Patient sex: F
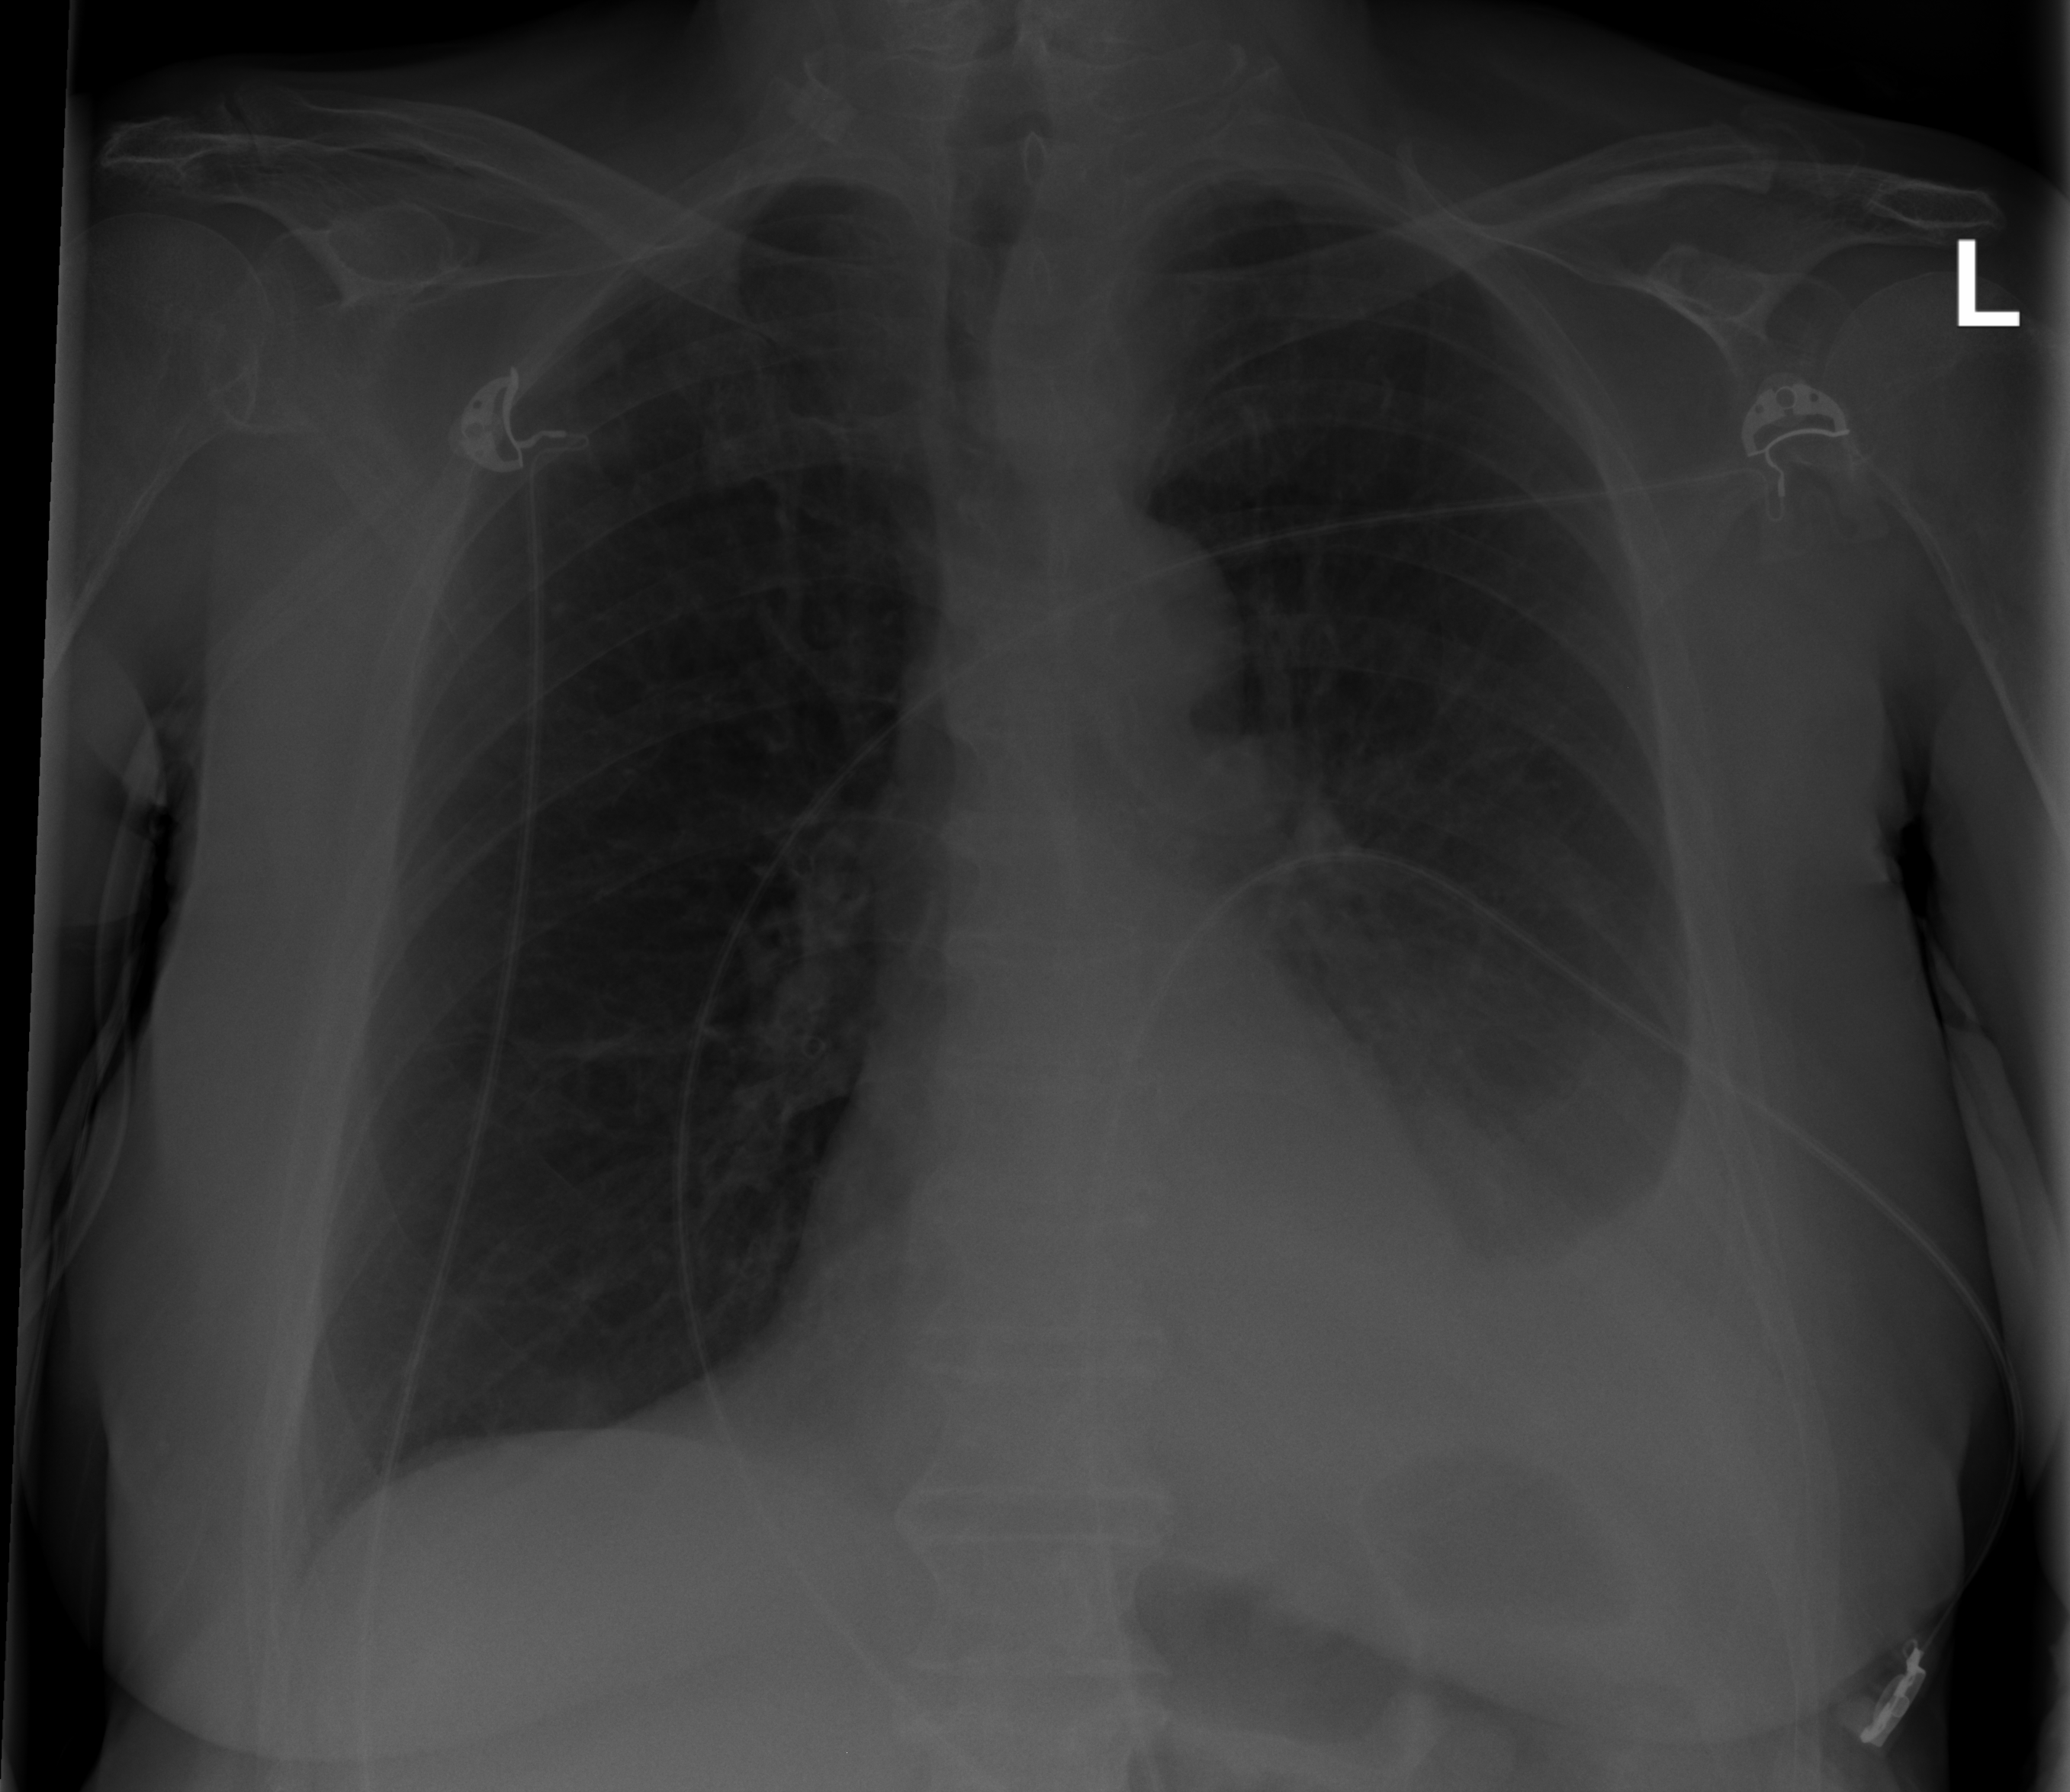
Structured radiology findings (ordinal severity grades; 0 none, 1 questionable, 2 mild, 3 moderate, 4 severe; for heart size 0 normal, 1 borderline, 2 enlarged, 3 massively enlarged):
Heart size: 0
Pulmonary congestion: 0
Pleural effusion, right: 0
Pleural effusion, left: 3
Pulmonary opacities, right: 0
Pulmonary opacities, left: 0
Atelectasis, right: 0
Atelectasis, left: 2